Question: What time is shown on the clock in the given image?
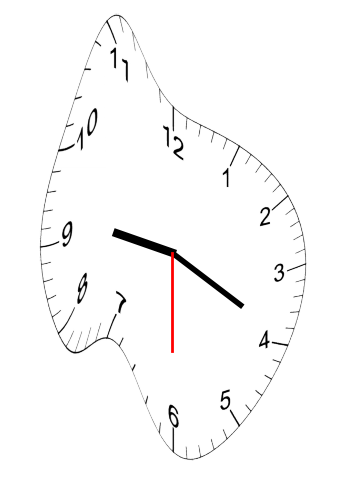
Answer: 09:19:30